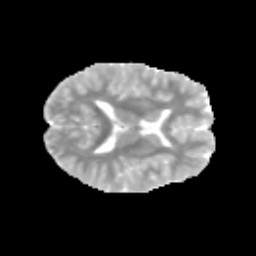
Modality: MD
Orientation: axial
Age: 11
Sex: male
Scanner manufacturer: siemens
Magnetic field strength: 3 T
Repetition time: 3.8 s
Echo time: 0.07 s